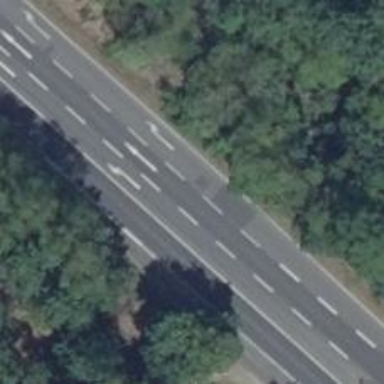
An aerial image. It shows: Secondary road with asphalt surface.